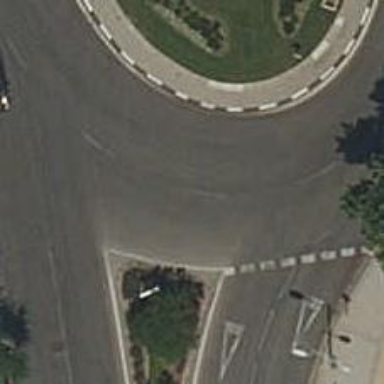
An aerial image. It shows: Tertiary road with asphalt surface leading to roundabout junction.